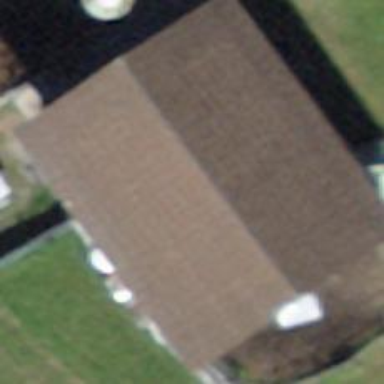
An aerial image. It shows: Barn.